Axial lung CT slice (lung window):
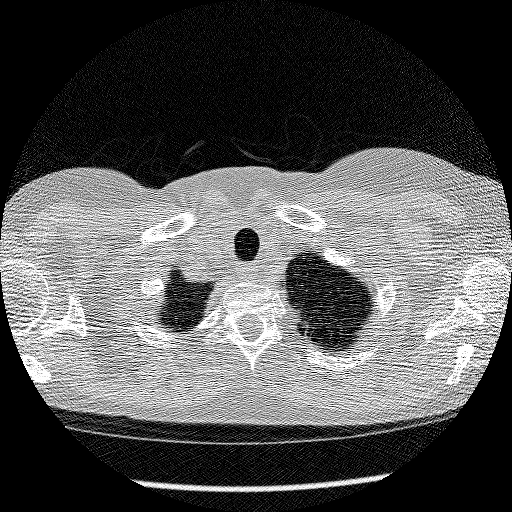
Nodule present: no